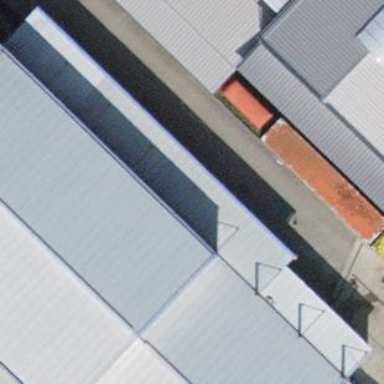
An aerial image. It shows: View of roof of building.